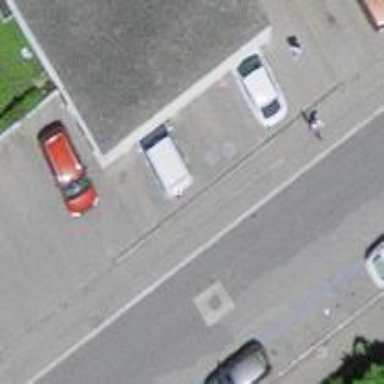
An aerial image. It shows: Bus stop with platform for public transport.